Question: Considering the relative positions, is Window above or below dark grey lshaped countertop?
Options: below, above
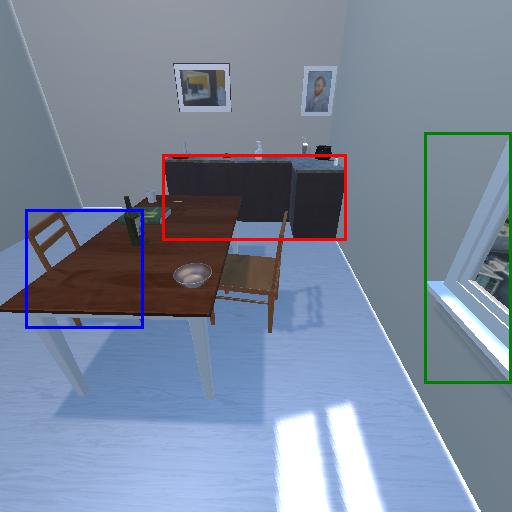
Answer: below